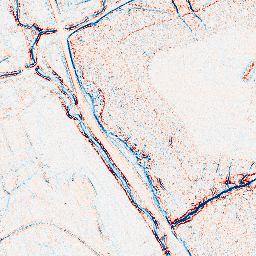
Category: edge_preserving
Decomposition family: bilateral
Decomposition parameters: d: 5
sigma_color: 75
sigma_space: 25
Upsampling method: bicubic
Upsampling parameters: scale: 8
Upsampling scale: 8